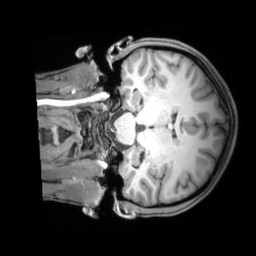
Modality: T1w
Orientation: coronal
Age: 24
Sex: female
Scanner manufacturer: siemens
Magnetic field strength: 3 T
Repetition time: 1.97 s
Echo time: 0.00206 s